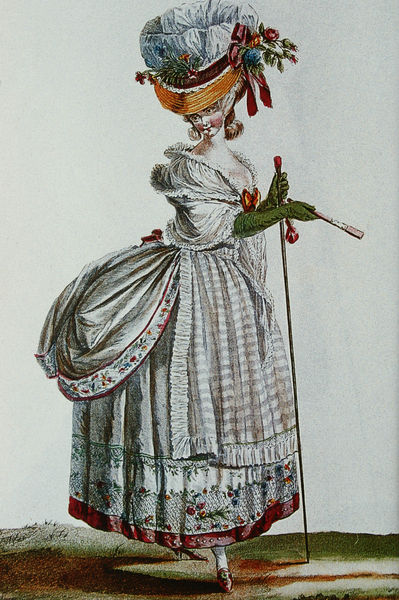
Titel: Robe à la polonaise
Standort: viele Standorte
Institution: viele Standorte
Schlagwörter: blau, blätter, dunkel, fuß, hand, himmel, kopf, körper, schatten, umhang, weiß, aquarell, gelb, grün, mädchen, sand, äste, blume, blumen, elegant, frau, frisur, grau, haar, handschuh, handschuhe, hell, hut, kariert, kleid, licht, mund, nase, ohr, orange, schwarz, skizze, stirn, zeichnung, blick, dame, gras, obst, rot, schal, tuch, weg, wiese, fächer, karo, mode, muster, rock, schleife, jacke, kappe, mütze, arm, arme, augen, band, barock, falten, federn, gesicht, halten, kleidung, mensch, rahmen, spitze, ärmel, hals, hände, porträt, öl, ast, erde, gehen, boden, auge, haare, kostüm, stoff, stoffe, tücher, rokkoko, saum, blatt, person, pflanze, pflanzen, schleifen, borte, brosche, dekoltee, kinn, lippen, locken, ohren, rokoko, rouge, schulter, schultern, stock, frucht, früchte, beine, perücke, kopfbedeckung, schürze, bein, füße, hintern, wangen, papier, gehstock, schuhe, stab, farben, farbe, grafik, klein, linien, tulpen, bordüre, dick, falte, strohhut, floral, streifen, nadel, wange, fein, krempe, stola, dünn, striche, karos, strümpfe, tusche, wasserfarben, unterrock, spaziergang, wandern, linie, groß, druck, radierung, stich, strich, koloriert, kopfputz, schuh, allegorie, entwurf, brokat, tinte, leben, glocke, zigarette, gehstab, plan, bänder, decoltee, wanderung, reifrock, proportionen, dekadent, spielkarte, turnüre, hinweis, proportion, rote wangen, pompadour, lebewesen, weißes kleid, kopfbedekung, braock, opulent, ausladend, spaziergängerin, tornürenkleid, schühchen, polnisch, ballonkleid, modezeichnung, tornüre, gestab, modekupfer, fácher, po, bitch, blümchensaum, kleid mit verzierung